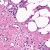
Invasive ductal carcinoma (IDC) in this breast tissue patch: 0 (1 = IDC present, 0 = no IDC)